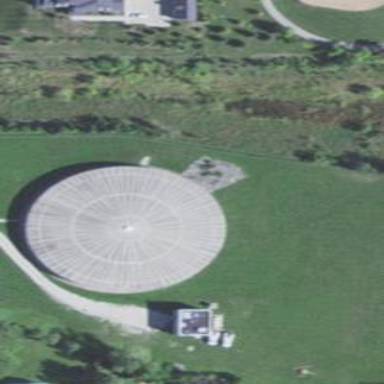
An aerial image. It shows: Storage tank designed for holding water.